Question: > I found the reason which is that the getView() is called when i try to
edit something, so the data from the DataAdapter is loaded & my edited
changes disappears.
> i observed one thing, if there are few rows in the listview then its
OK, but if there are many rows which the listview can not show in the
visible screen (Scroll bar appears to scroll to other records), then
the issue arises!!
I am working on project where we have implemented an <URL>, i.e. the data can be edited inside the listview.
I have a defined an xml for each item/row of that ListView. I am using Custom DataAdapter to bind the data with ListView.
When i first time load that activity the ListView is loaded, i can edit the data & it works fine. When something is edited the changes are saved to the SQLite database, i have a button for this purpose.
Now the issue is that after the data is saved FOR THE VERY FIRST TIME & the listview is loaded again, i can not edit the data anymore. When i try to edit the data the keyboard appears & then disappears automatically & the ENTERED DATA also disappears. Please see the screen shots.
my Custom Adapter class:
'''
public class QuestionAdapter extends ArrayAdapter<QuestionEntity> {
private ArrayList<QuestionEntity> items;
private Context CurrentContext;
private QuestionEntity CurrentItem;
private Cursor OptionsCursor;
public QuestionAdapter(Context context, ArrayList<QuestionEntity> items, Cursor curOptions)
{
super(context, R.layout.grid_item, items);
this.CurrentContext = context;
this.items = items;
this.OptionsCursor = curOptions;
}
@Override
public View getView(int position, View convertView, ViewGroup parent)
{
//verify that the items list is still valid since
//the list may have been cleared during an update
if ((items == null) || ((position + 1) > items.size()))
return convertView; //Can't extract item
CurrentItem = items.get(position);
if(convertView == null)
{
LayoutInflater inflater = LayoutInflater.from(CurrentContext);
convertView = inflater.inflate(R.layout.grid_item, null);
}
if (convertView != null)
{
TextView txtQuestion = (TextView) convertView.findViewById(R.id.txtQuestion);
txtQuestion.setText(CurrentItem.getTitle());
Spinner cmbOptions = (Spinner)convertView.findViewById(R.id.cmbOptions);
/*
* Load the options from OptionsCursor
*/
LoadOptions(cmbOptions);
/*
* Attach onItemClick event with cmbOptions
* When the user change the option we will populate the comments based on the option
*/
cmbOptions.setOnItemSelectedListener(new OnItemSelectedListener() {
@Override
public void onItemSelected(AdapterView<?> parentView, View selectedItemView, int position, long id)
{
try
{
//If MyCondition is true show msg to user.
}
catch(Exception ex)
{
ex.toString();
}
}
});
}
return convertView;
}
private void LoadOptions(Spinner iacOptions)
{
//Load data in the spinner using the OptionsCursor
}
}
'''

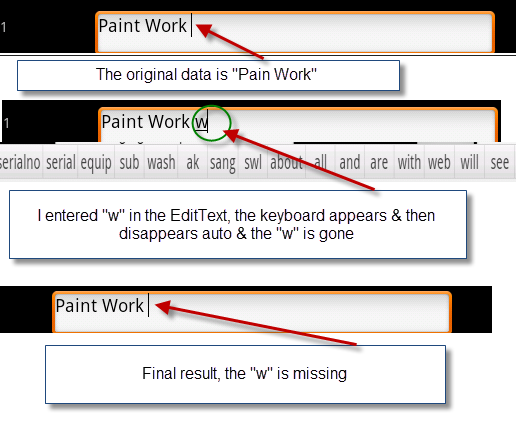
Answer: Try to revise your code and see if <URL>.
Just add logging to these methods and see if they are called at the right place and time.